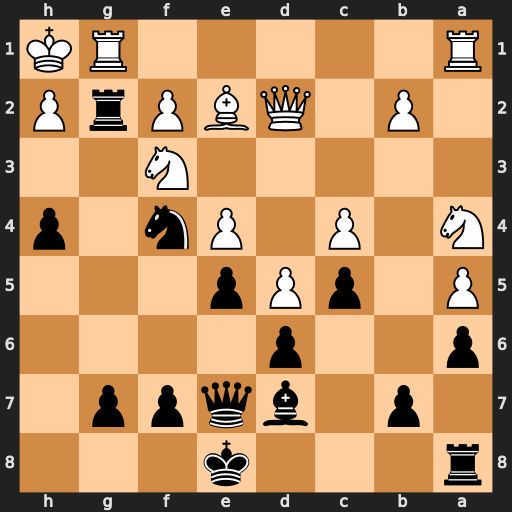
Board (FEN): r3k3/1p1bqpp1/p2p4/P1pPp3/N1P1Pn1p/5N2/1P1QBPrP/R5RK
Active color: b
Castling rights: q
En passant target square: -
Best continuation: Rxf2 Nc3 Nxe2 Nxe2 Rxf3